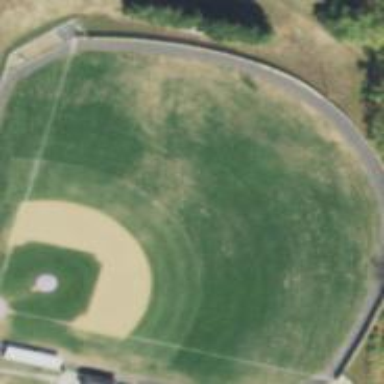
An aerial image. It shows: Sports centre specializing in baseball.